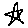
Label: star